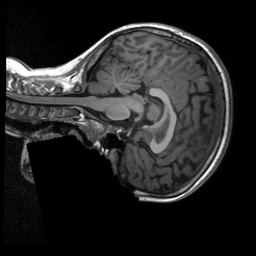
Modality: T1w
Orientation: sagittal
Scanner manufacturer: siemens
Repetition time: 2.3 s
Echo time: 0.00229 s